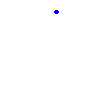
Particle: pion